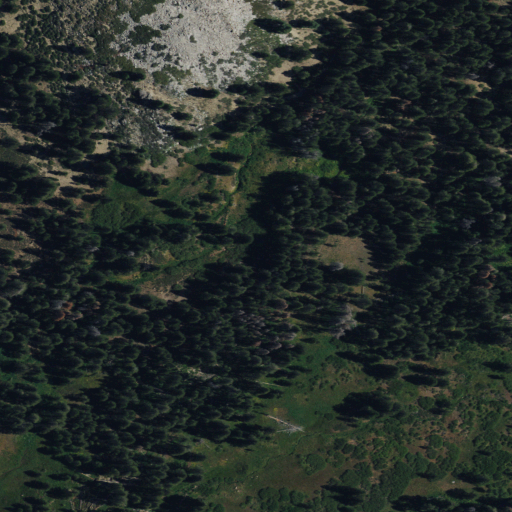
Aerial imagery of plain(s) in California named Cold Meadows containing evergreen forest, woody wetlands, shrub, and herbaceous wetlands